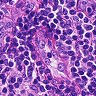
Metastatic tissue present: no